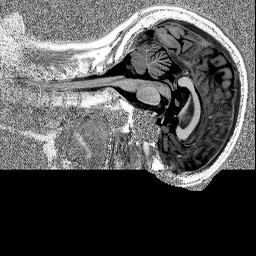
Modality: MP2RAGE
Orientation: sagittal
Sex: female